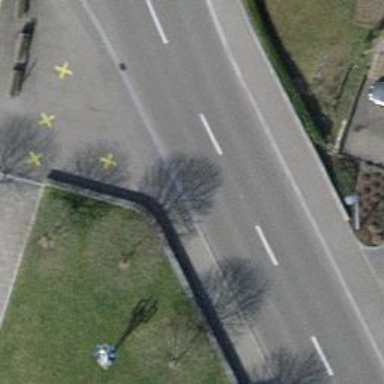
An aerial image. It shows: Wall barrier.